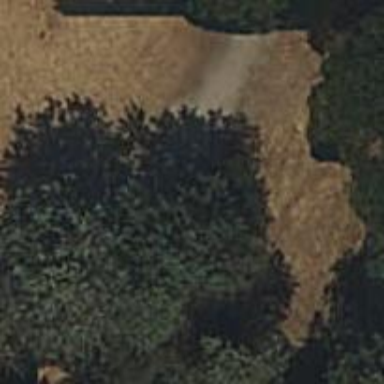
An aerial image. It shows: Dirt path.